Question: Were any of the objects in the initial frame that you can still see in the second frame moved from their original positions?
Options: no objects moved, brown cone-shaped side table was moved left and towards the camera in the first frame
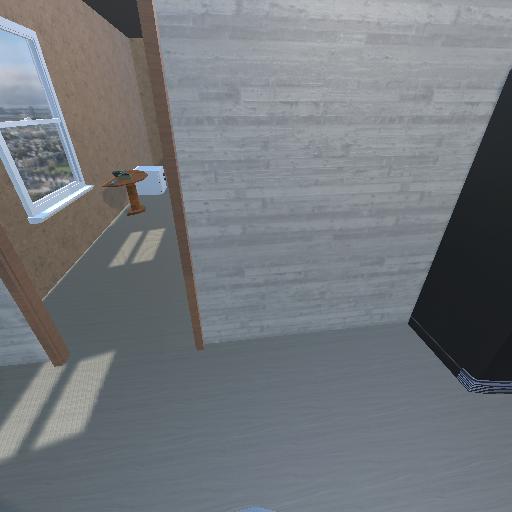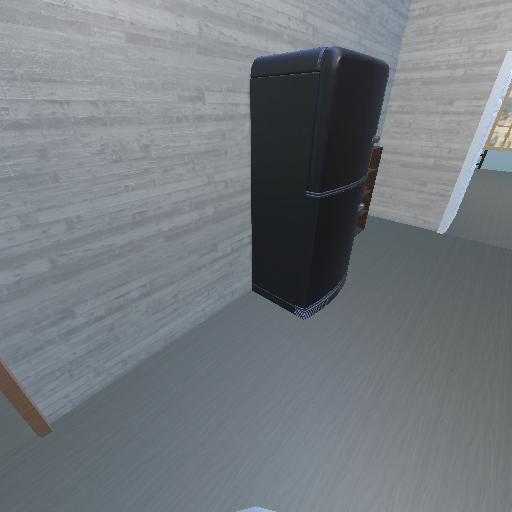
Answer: no objects moved